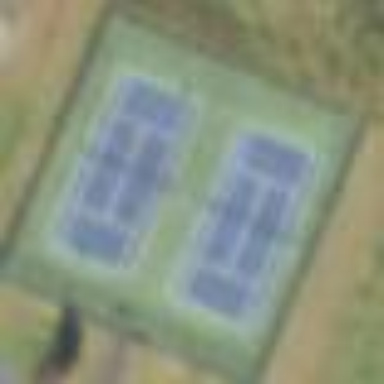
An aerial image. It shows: Tennis court on pitch.